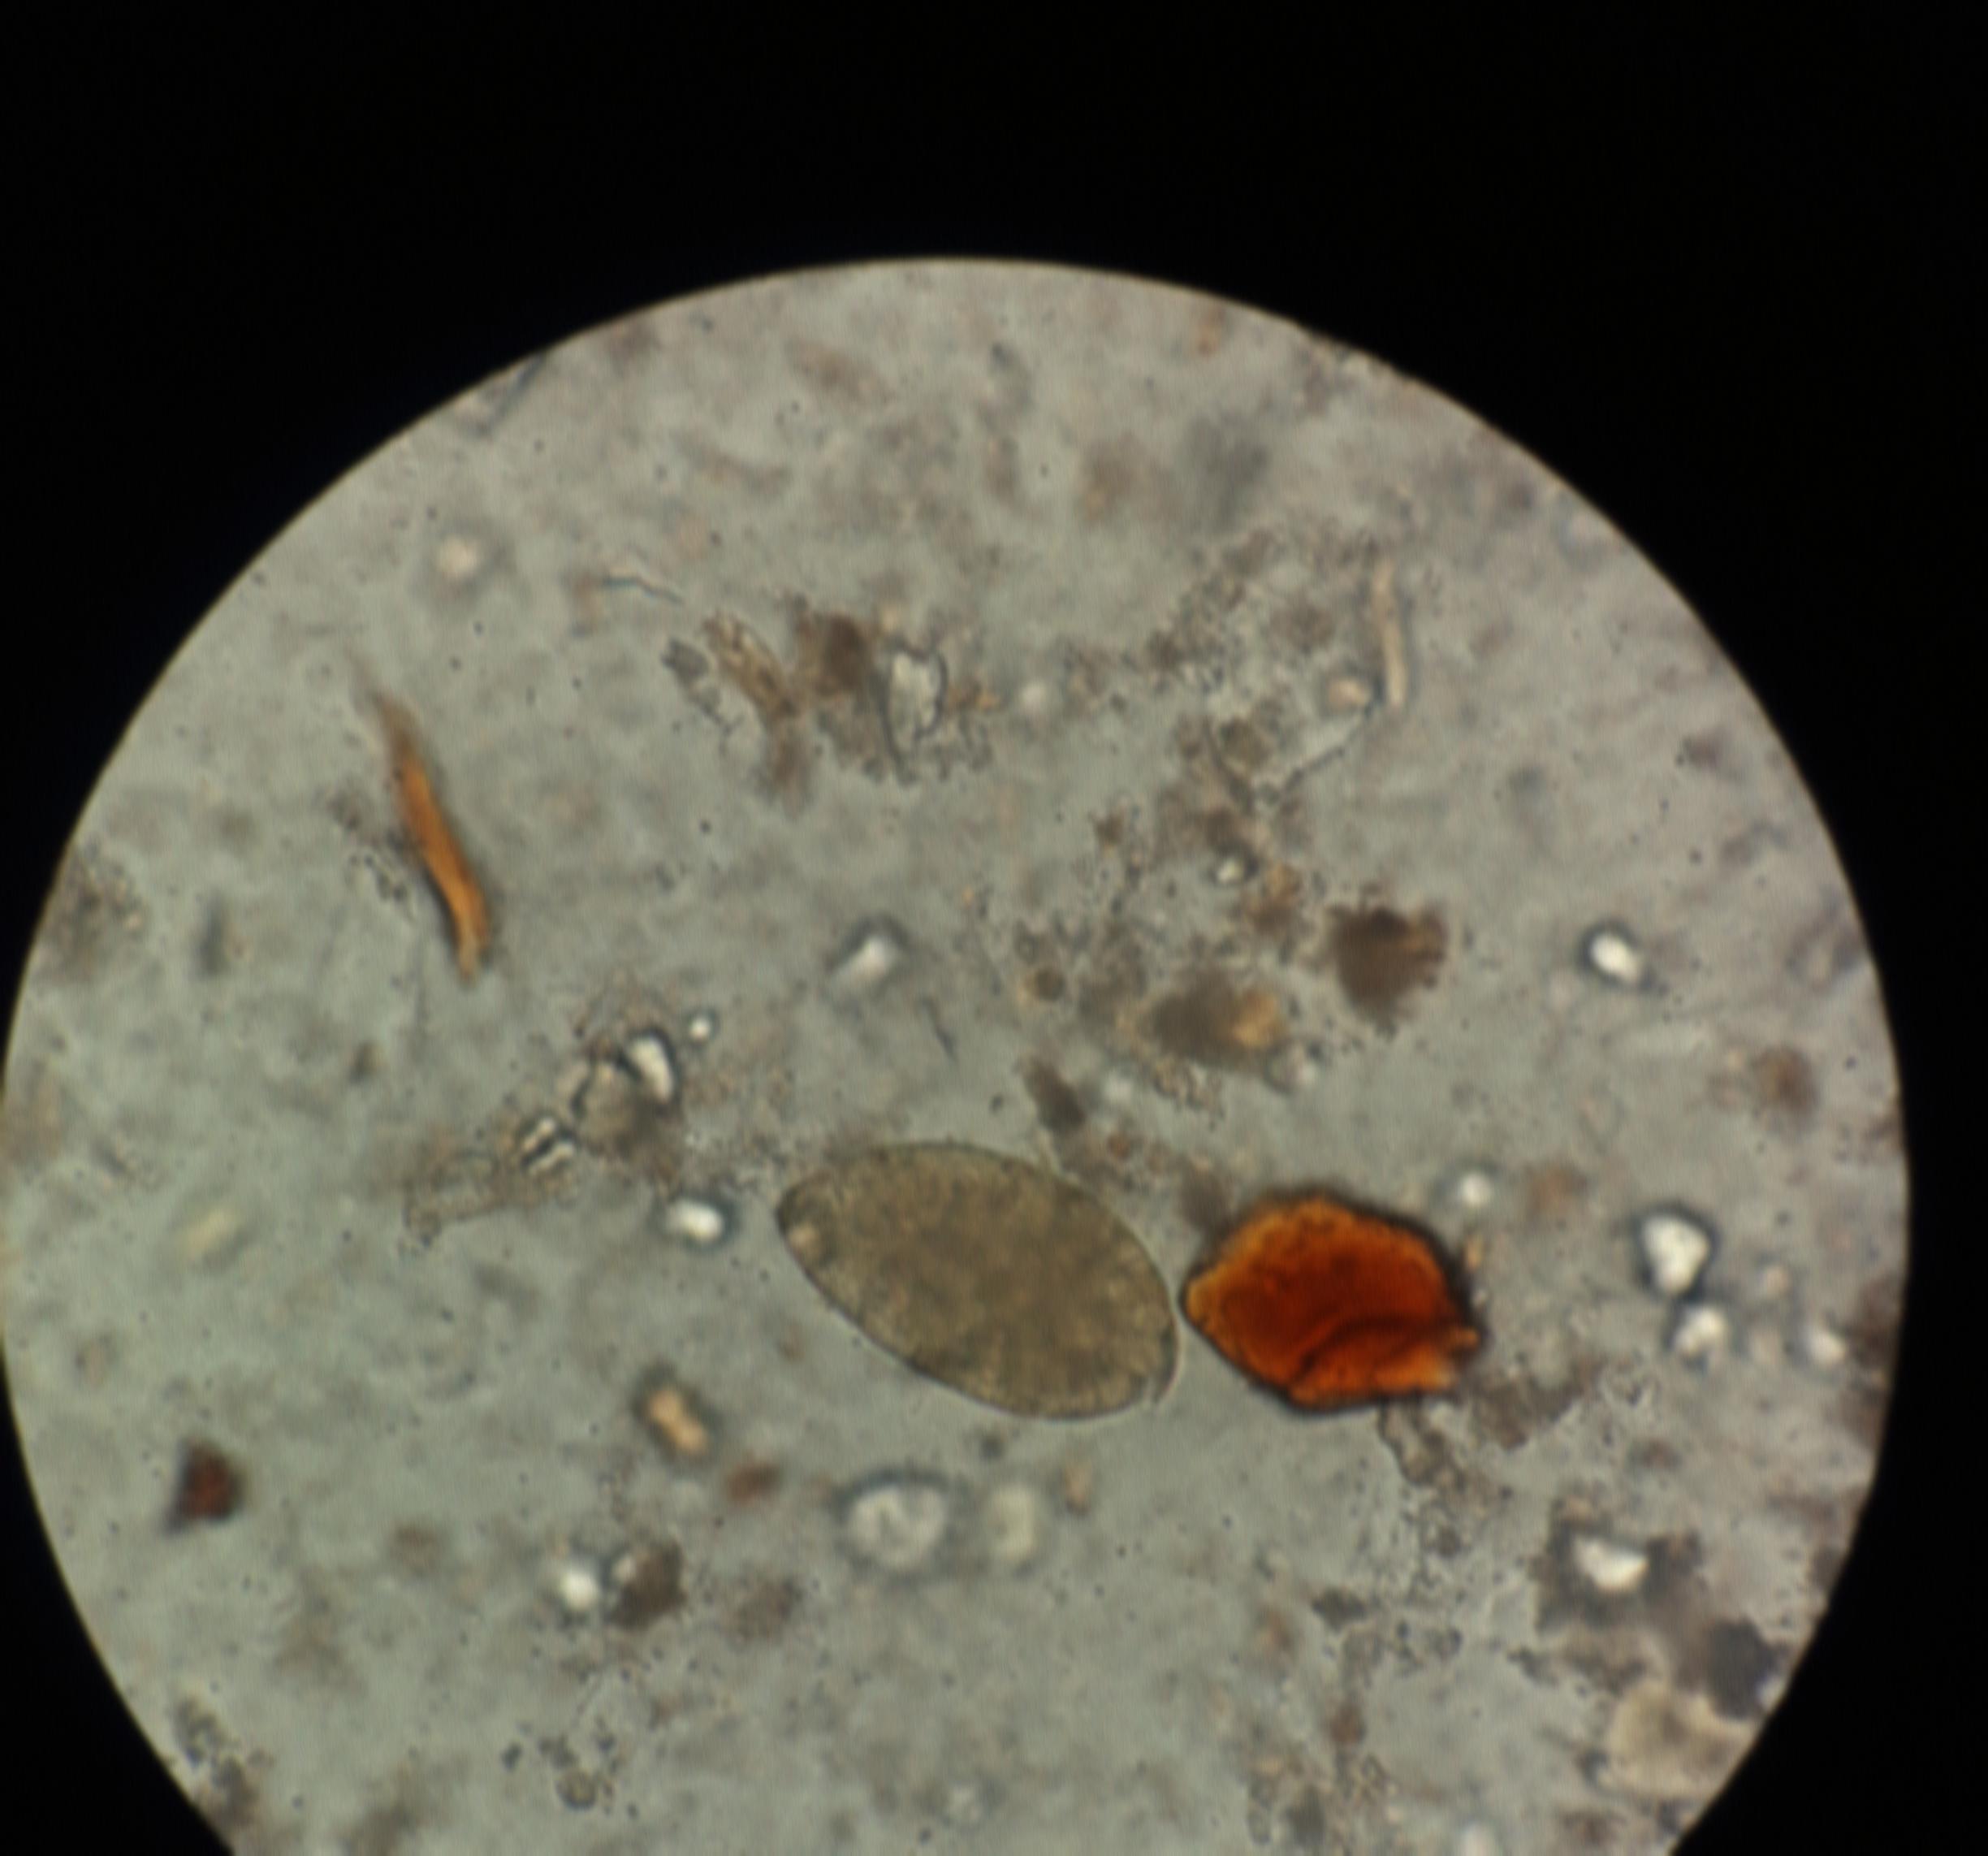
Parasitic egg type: Fasciolopsis buski